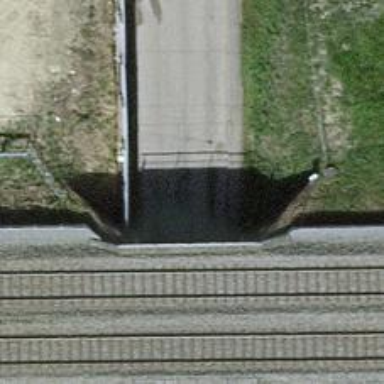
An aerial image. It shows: Unclassified road passing through tunnel.